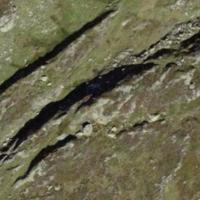
EUNIS habitat code: 26
Species observed at this site:
Silene acaulis